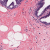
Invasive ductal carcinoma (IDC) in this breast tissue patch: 0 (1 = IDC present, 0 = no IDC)